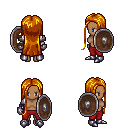
a pixel art fantasy rpg character, female body template, human, dark skin, steel arm armor, red pants, dark blonde extra-long hairstyle, metal gloves, metal boots, shield, four views (front, back, left, right), 2x2 character sprite sheet, small pixel art, hard edges, no anti-aliasing